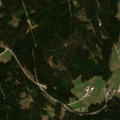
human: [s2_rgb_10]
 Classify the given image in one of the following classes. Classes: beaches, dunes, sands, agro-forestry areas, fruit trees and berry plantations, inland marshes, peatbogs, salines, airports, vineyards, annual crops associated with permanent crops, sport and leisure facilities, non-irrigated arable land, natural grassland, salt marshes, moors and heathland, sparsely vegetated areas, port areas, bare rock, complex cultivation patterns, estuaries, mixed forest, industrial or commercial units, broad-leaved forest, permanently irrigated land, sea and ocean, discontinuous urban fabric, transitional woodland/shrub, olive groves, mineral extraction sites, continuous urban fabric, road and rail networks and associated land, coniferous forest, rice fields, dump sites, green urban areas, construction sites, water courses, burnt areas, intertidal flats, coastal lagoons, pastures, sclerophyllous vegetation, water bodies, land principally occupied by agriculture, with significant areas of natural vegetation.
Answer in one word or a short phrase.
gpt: discontinuous urban fabric, pastures, coniferous forest